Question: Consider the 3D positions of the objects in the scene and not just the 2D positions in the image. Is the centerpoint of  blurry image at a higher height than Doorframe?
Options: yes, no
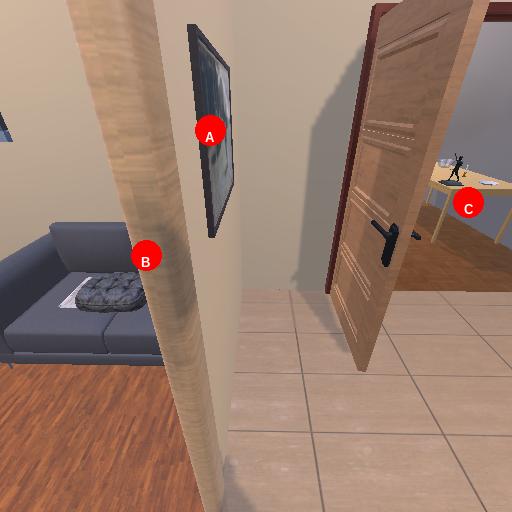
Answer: yes